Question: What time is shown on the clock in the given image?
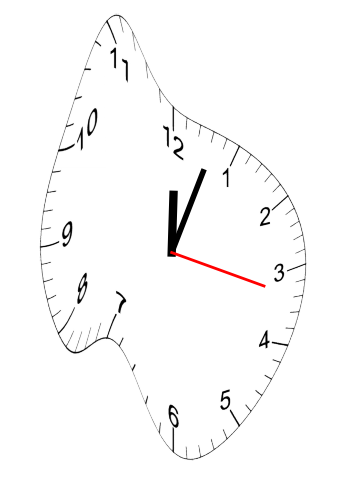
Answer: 12:03:17